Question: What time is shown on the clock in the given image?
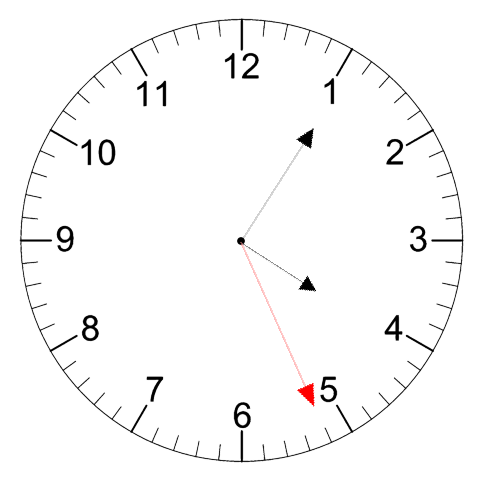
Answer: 04:05:26